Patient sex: M
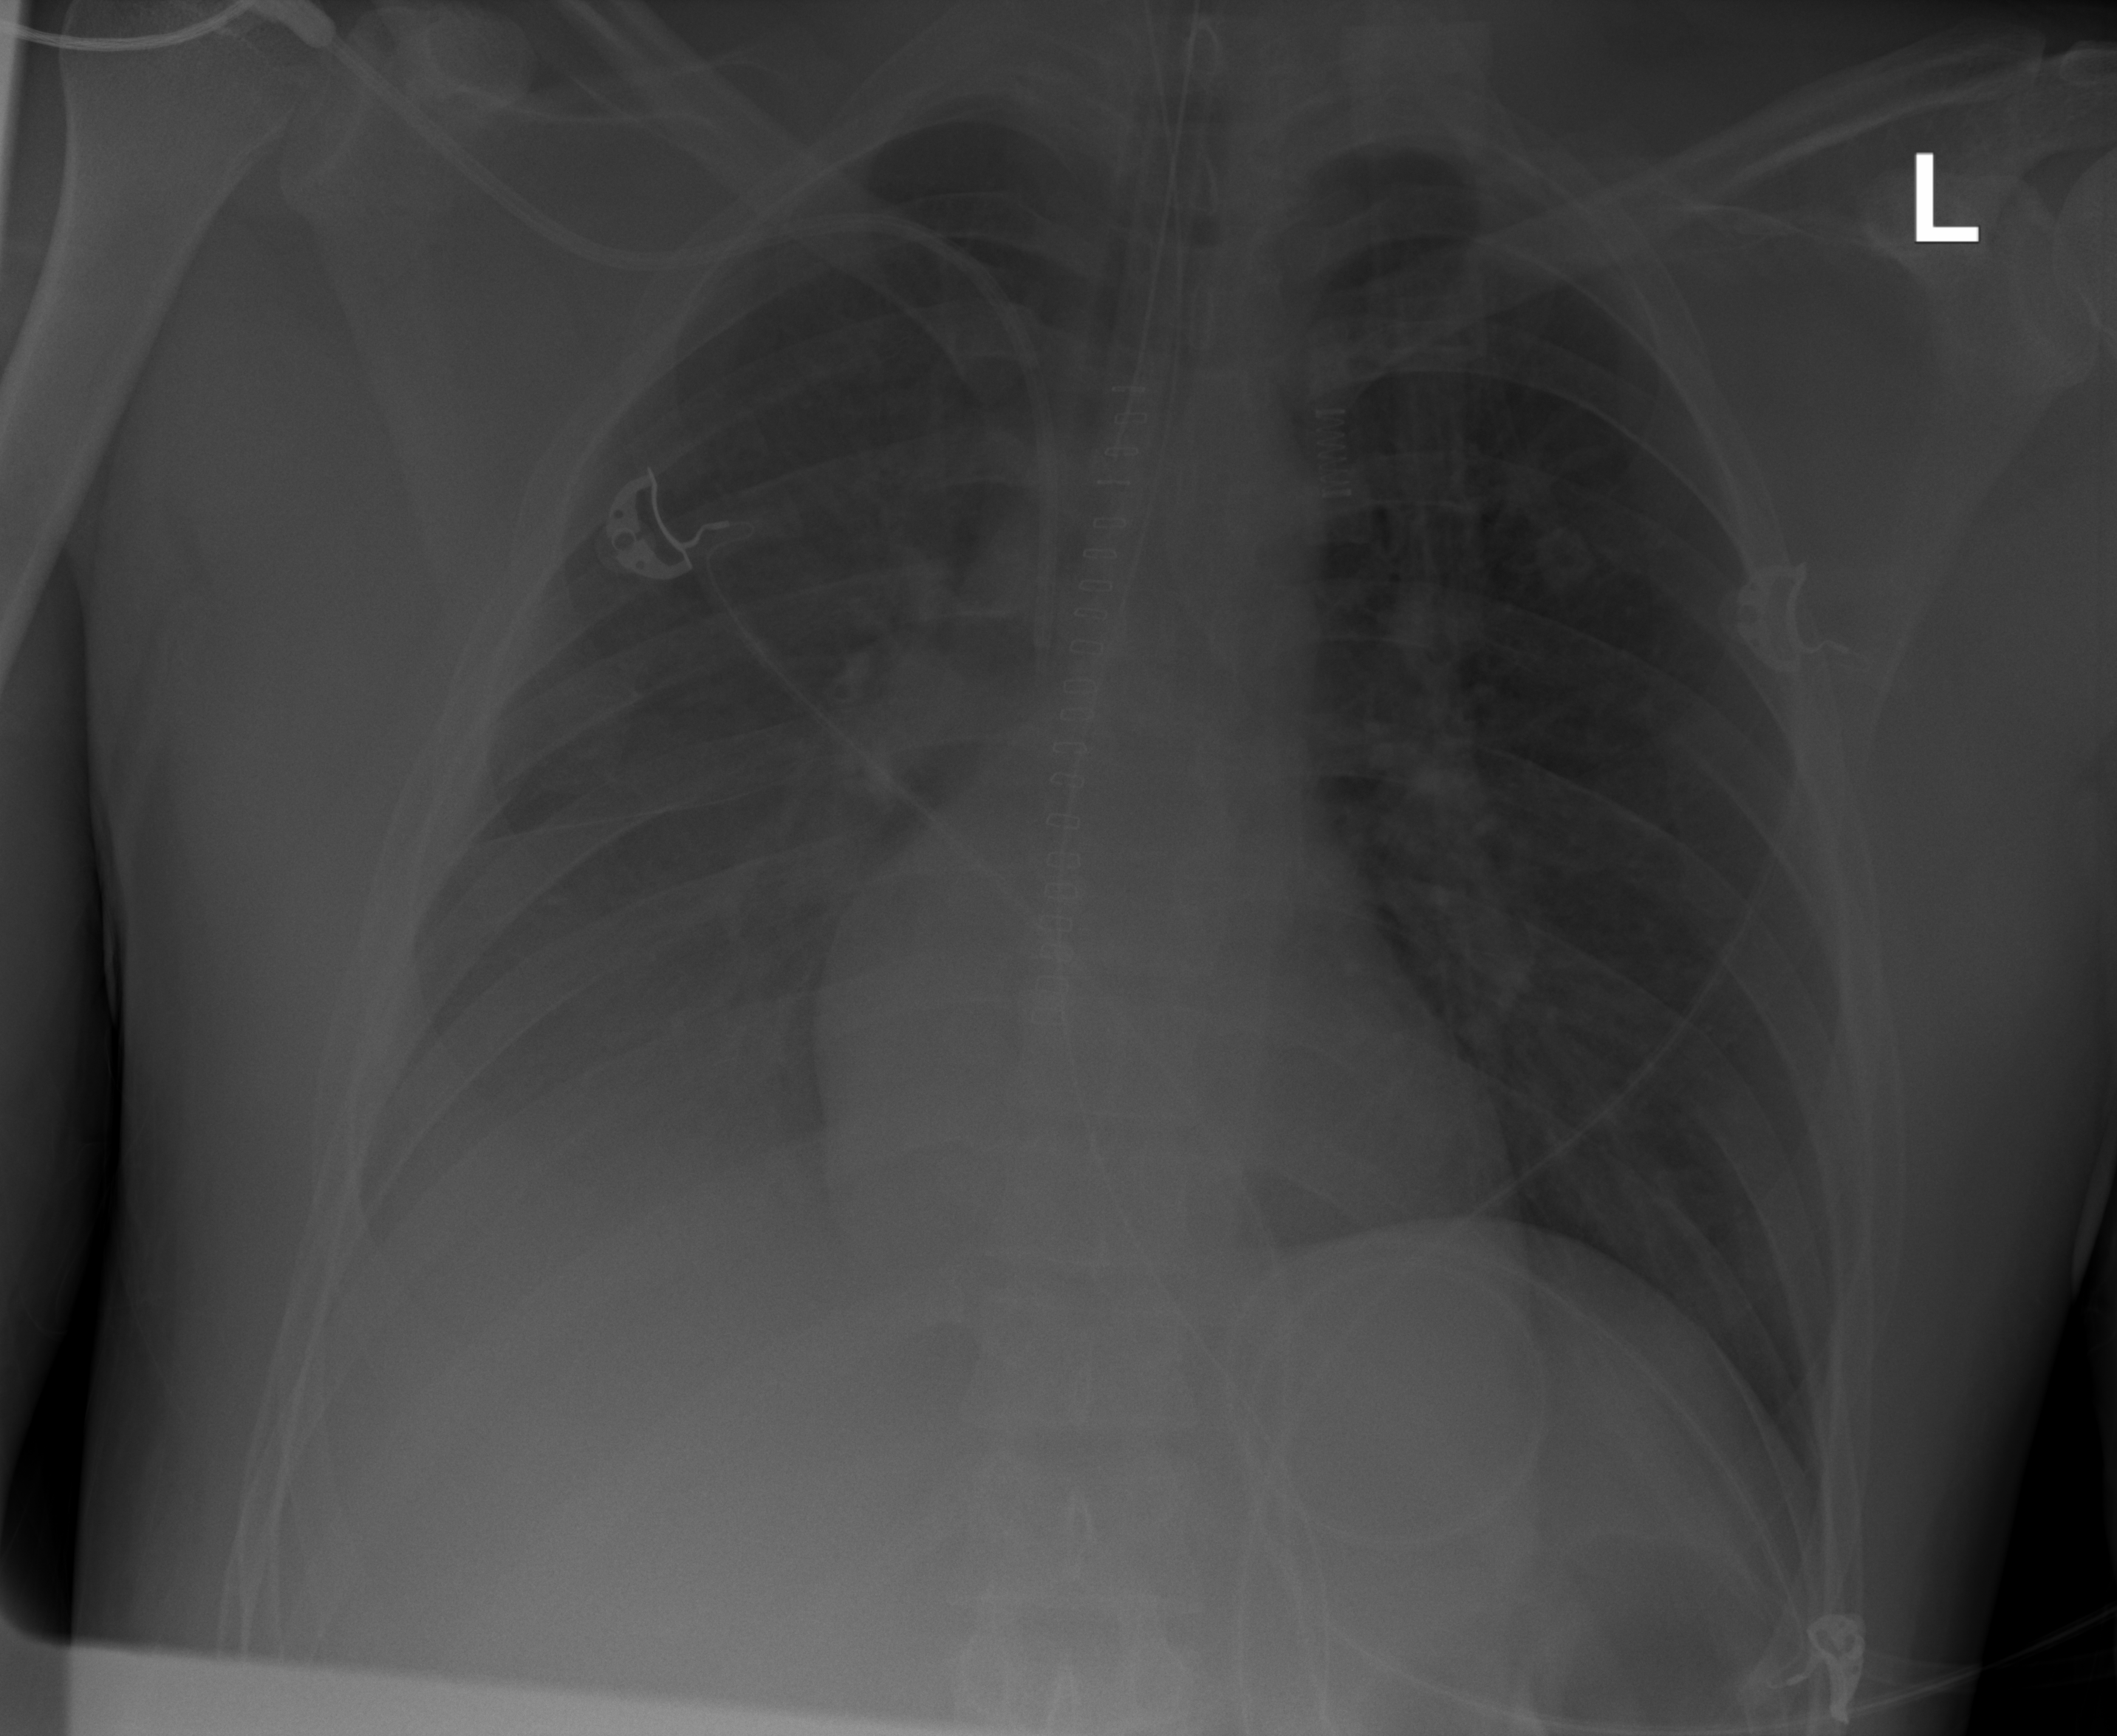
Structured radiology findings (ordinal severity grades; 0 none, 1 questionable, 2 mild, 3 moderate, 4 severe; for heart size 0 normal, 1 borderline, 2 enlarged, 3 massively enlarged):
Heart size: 0
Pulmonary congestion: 0
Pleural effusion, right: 2
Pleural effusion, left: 0
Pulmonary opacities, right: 2
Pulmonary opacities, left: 0
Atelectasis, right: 2
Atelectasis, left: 0